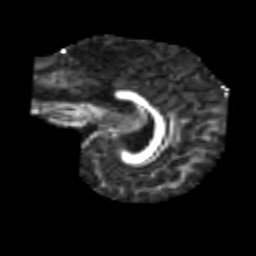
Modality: FA
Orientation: sagittal
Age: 5
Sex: female
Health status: healthy